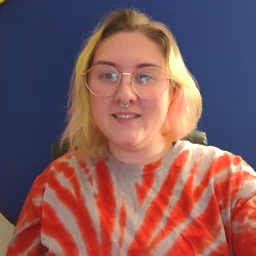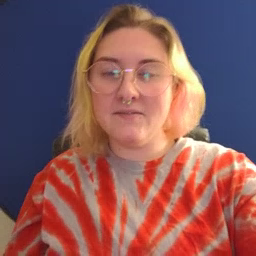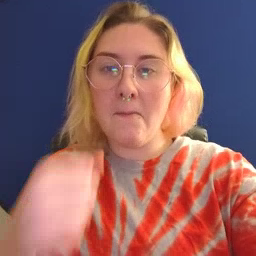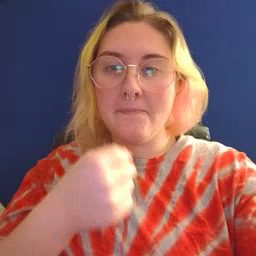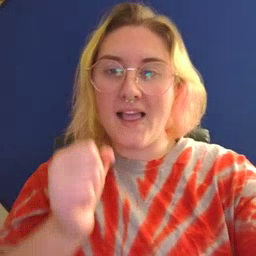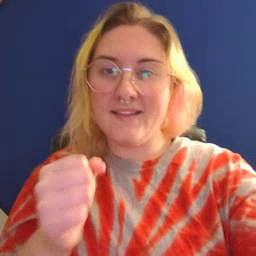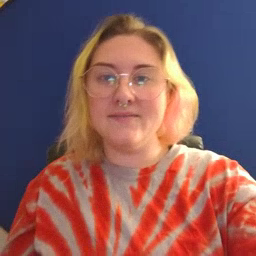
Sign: make